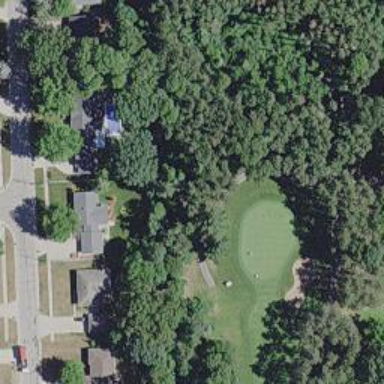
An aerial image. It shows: Path for both roads and golfers.